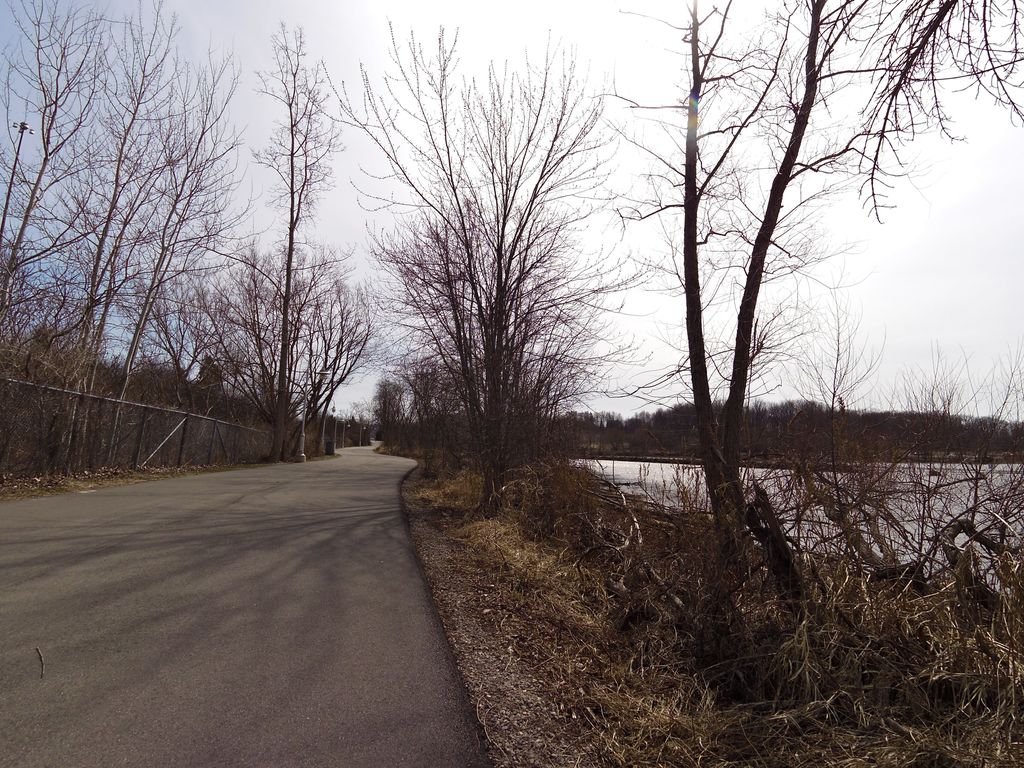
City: hamilton